Question: I am trying to find a bottleneck in a web-application running on JBoss.
I have a module that contains forms for which when moving from field to field I do some server side validation of the data, using Ajax (those validations take below 1 ms). The modules are used in two separate web applications:
- -
I've measured the times anywhere I could, but I couldn't find any bottlenecks in the application, running on JBoss.
So I used JProfiler and thread dumps to try find the problem. Here's a screenshot of the result.
To me it looks like a problem in jsf/richfaces, but I am not sure for the exact reason and what can be done to fix this.
I'm using:
- - -
What I've tried is: using the latest richfaces version, changing the viewstate of jsf to server side, enable partial state saving.
Here's JProfiler screenshot:

From it for me it seems that the performance issue here is with javax.faces.view.facelets.ComponentHandler.applyNextHeader
I am running out of ideas, any hits would be appreciated.
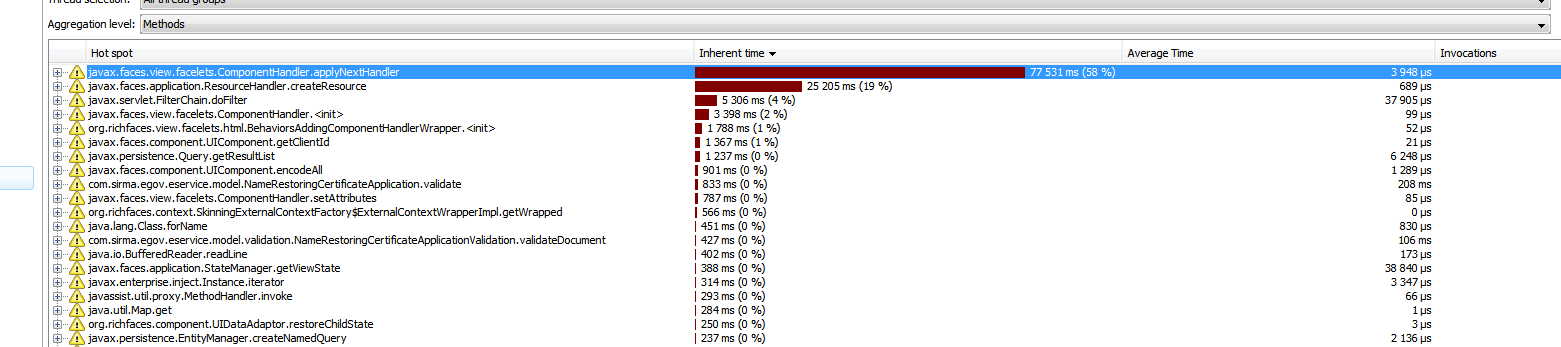
Answer: Check your JSF 'PROJECT_STAGE' if it is development. If so, try changing it into production.
You can do it by removing the '<context-param>' with name of 'javax.faces.PROJECT_STAGE' from your 'web.xml', or set its value to 'Production' instead of 'Development'.